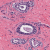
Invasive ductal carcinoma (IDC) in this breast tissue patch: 0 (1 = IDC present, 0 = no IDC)